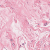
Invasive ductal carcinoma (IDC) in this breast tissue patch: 0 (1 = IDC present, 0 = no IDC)